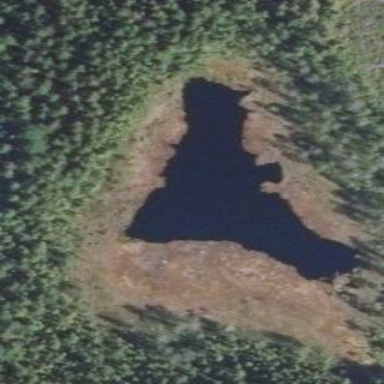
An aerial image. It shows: Serene lake.